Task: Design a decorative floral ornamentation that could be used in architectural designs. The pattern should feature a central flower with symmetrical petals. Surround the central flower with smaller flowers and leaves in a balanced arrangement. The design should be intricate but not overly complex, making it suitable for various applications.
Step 685:
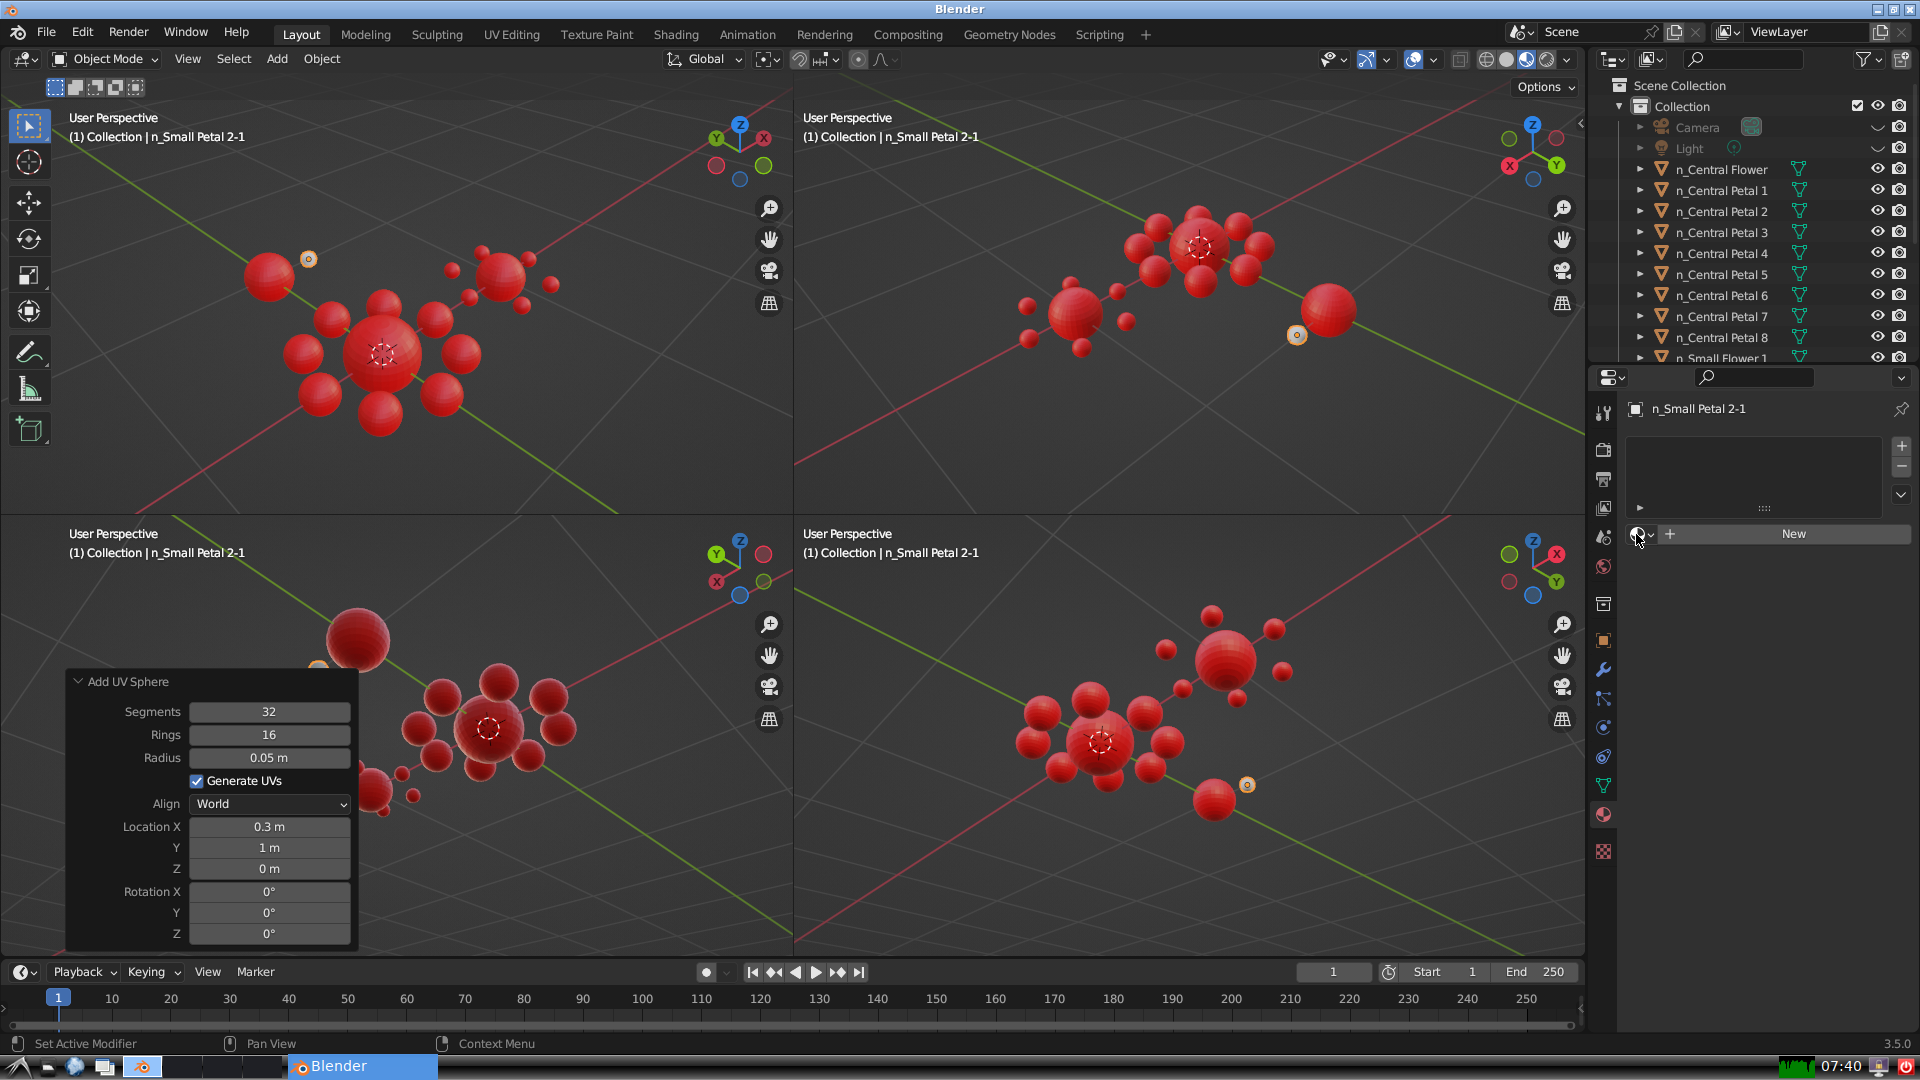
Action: click: no